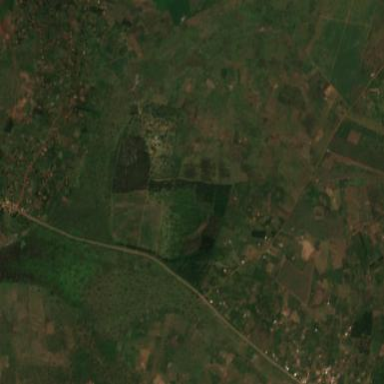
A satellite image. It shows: Woodland area designated for plantation.